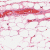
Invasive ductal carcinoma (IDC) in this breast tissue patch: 0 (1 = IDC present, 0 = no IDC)